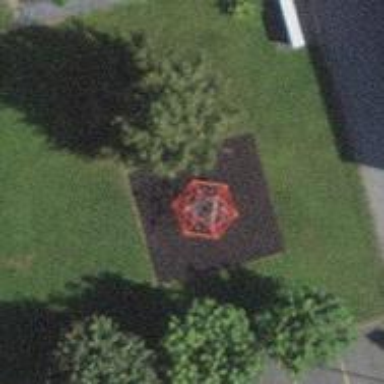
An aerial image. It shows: Playground area for leisure land.